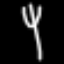
Label: fork